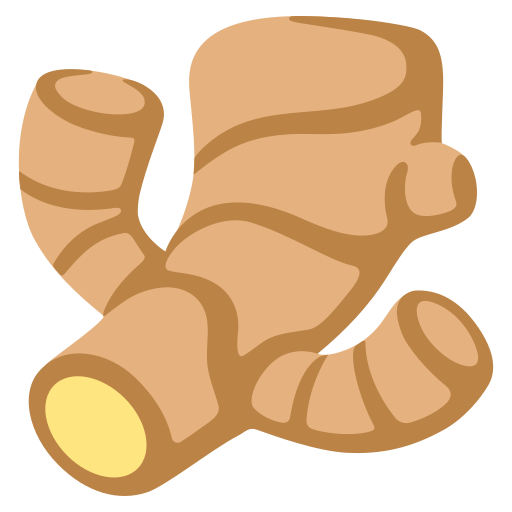
Emoji: 🫚